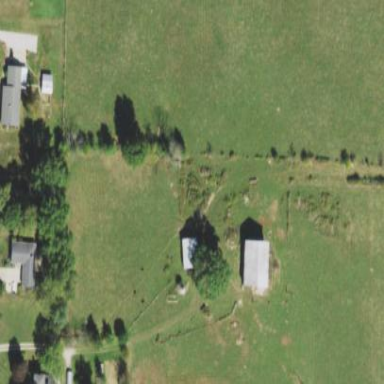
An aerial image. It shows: Farmyard area.